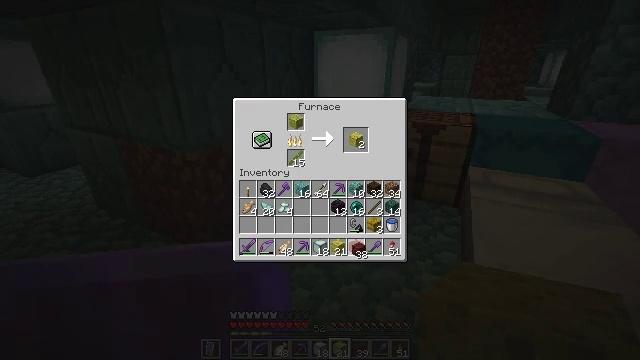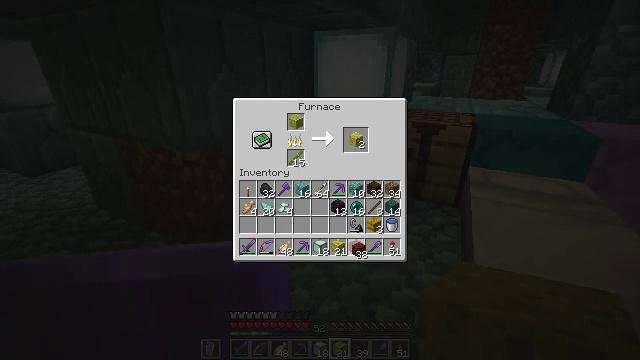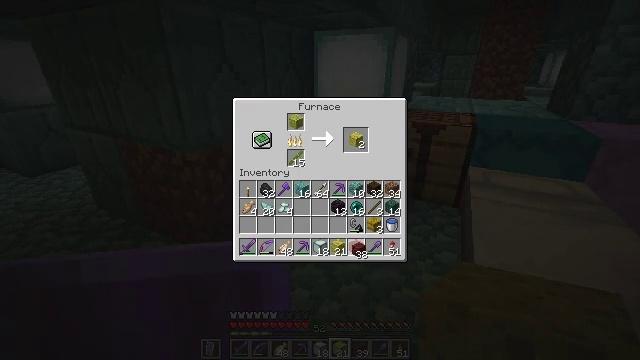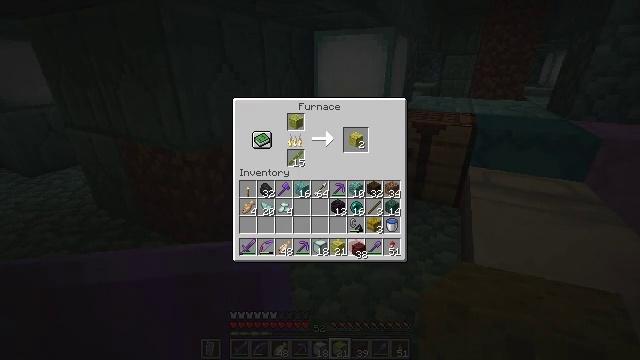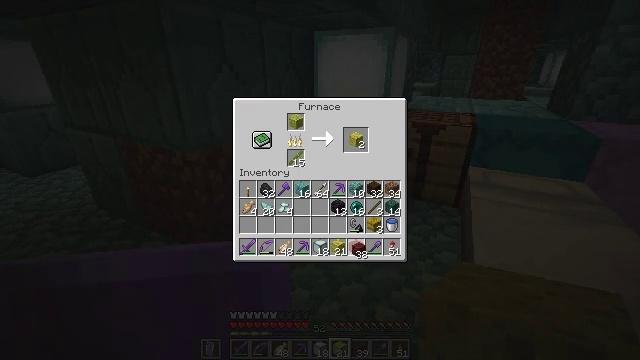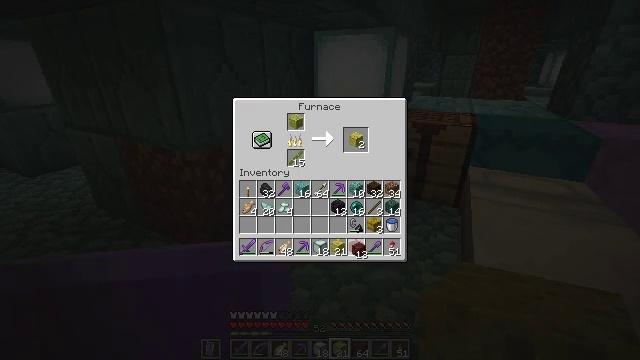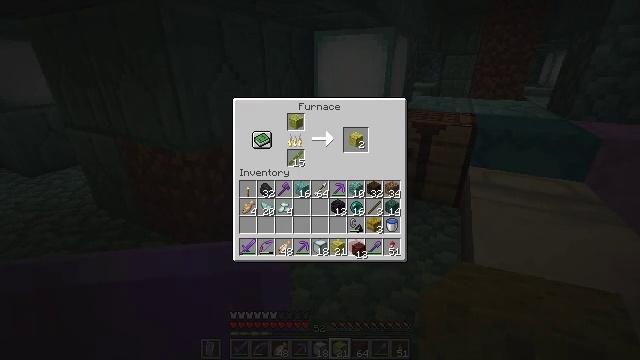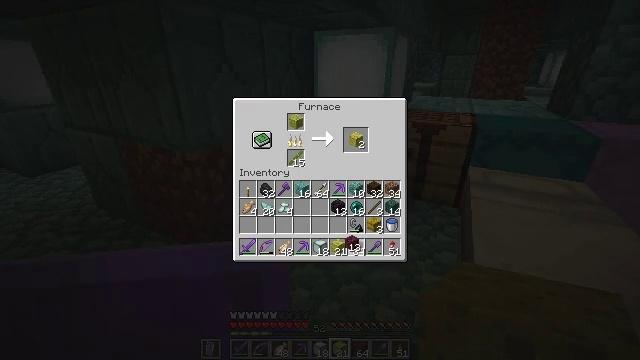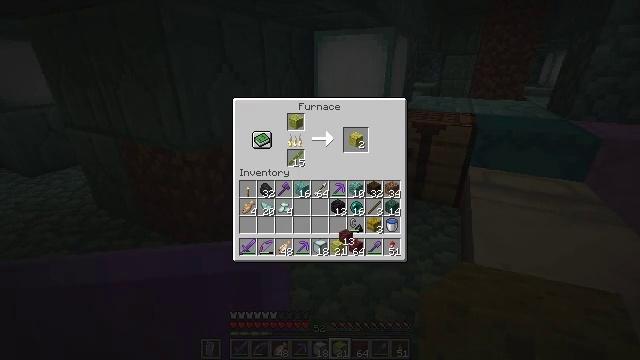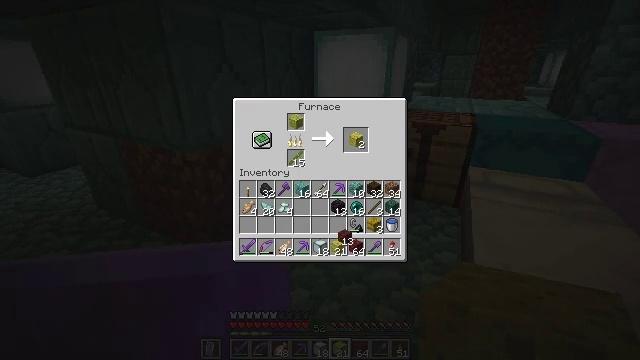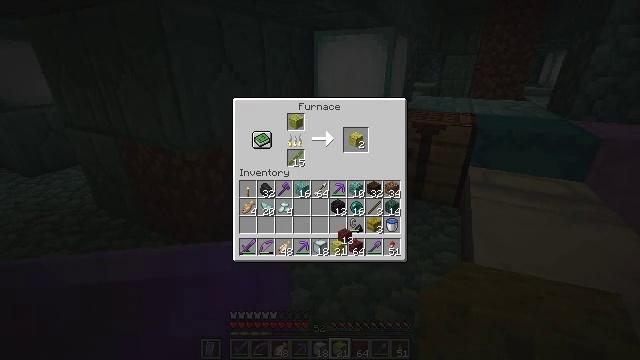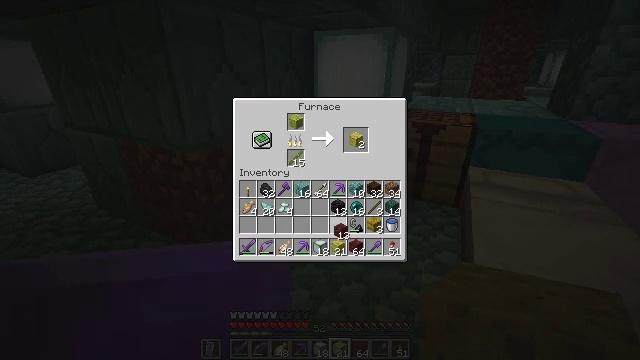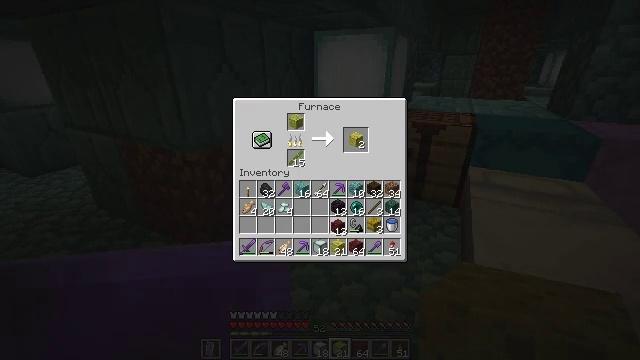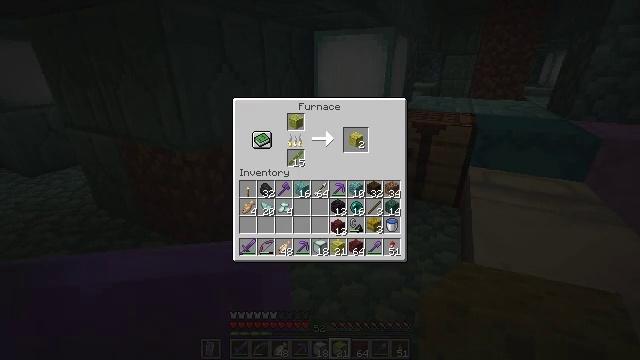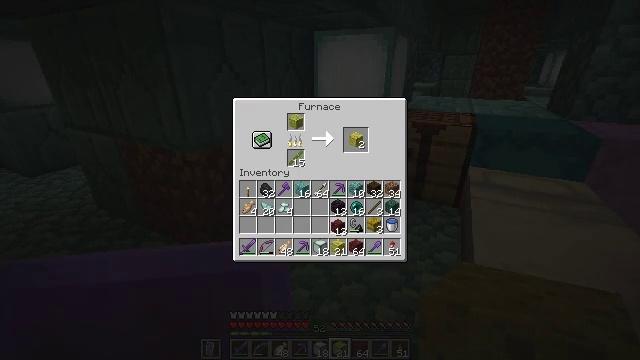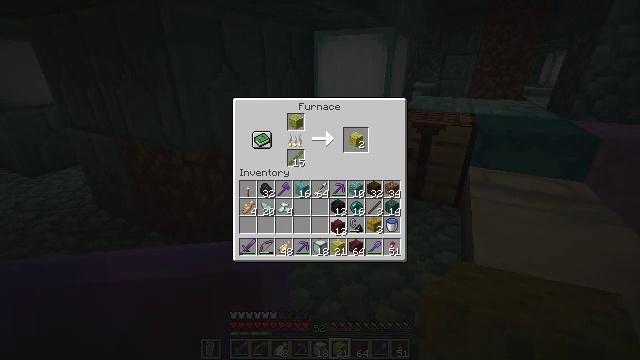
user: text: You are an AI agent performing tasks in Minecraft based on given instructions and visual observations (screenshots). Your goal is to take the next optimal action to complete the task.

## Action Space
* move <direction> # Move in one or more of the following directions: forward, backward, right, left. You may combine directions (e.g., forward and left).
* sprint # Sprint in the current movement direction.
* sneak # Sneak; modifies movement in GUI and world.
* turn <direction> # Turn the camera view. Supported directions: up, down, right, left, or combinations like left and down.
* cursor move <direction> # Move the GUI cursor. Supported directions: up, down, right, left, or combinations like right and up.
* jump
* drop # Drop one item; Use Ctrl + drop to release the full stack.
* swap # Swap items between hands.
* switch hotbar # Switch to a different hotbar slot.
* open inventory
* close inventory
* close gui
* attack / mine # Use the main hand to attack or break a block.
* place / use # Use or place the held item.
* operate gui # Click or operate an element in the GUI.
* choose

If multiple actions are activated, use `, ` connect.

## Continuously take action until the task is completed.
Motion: motion action
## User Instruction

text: craft item sponge
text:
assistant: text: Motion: no_op
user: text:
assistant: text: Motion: attack / mine
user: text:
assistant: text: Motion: attack / mine
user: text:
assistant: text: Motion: attack / mine
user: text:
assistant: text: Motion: no_op
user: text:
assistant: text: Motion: no_op
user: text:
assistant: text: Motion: turn left and up
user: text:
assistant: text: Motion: no_op
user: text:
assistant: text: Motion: no_op
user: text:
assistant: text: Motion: no_op
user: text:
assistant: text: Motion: no_op
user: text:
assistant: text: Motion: no_op
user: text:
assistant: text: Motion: no_op
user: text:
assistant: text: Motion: no_op
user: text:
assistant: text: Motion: no_op
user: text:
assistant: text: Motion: no_op
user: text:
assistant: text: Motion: no_op
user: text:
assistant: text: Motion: no_op
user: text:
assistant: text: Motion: no_op
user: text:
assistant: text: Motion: attack / mine
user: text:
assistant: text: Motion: attack / mine
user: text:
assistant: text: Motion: attack / mine
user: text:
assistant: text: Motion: no_op
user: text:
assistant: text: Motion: no_op
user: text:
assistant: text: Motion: no_op
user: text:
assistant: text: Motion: no_op
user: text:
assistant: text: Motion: no_op
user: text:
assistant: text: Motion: no_op
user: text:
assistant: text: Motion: no_op
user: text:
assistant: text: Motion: no_op